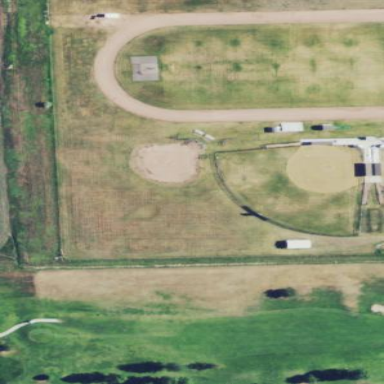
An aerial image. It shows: Baseball pitch for leisure and sports activities.